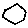
Label: hexagon